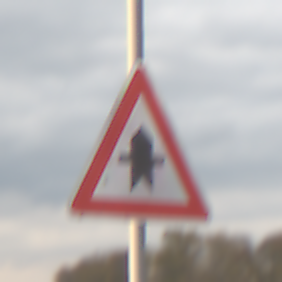
Verkehrszeichen: Vorfahrt
Umgebung: Outdoor, Nature
Tageszeit: MorningAfternoon
Wetter: Overcast
Licht: Natural
Jahreszeit: NotSpecified
Kontrast: LowContrast